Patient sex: M
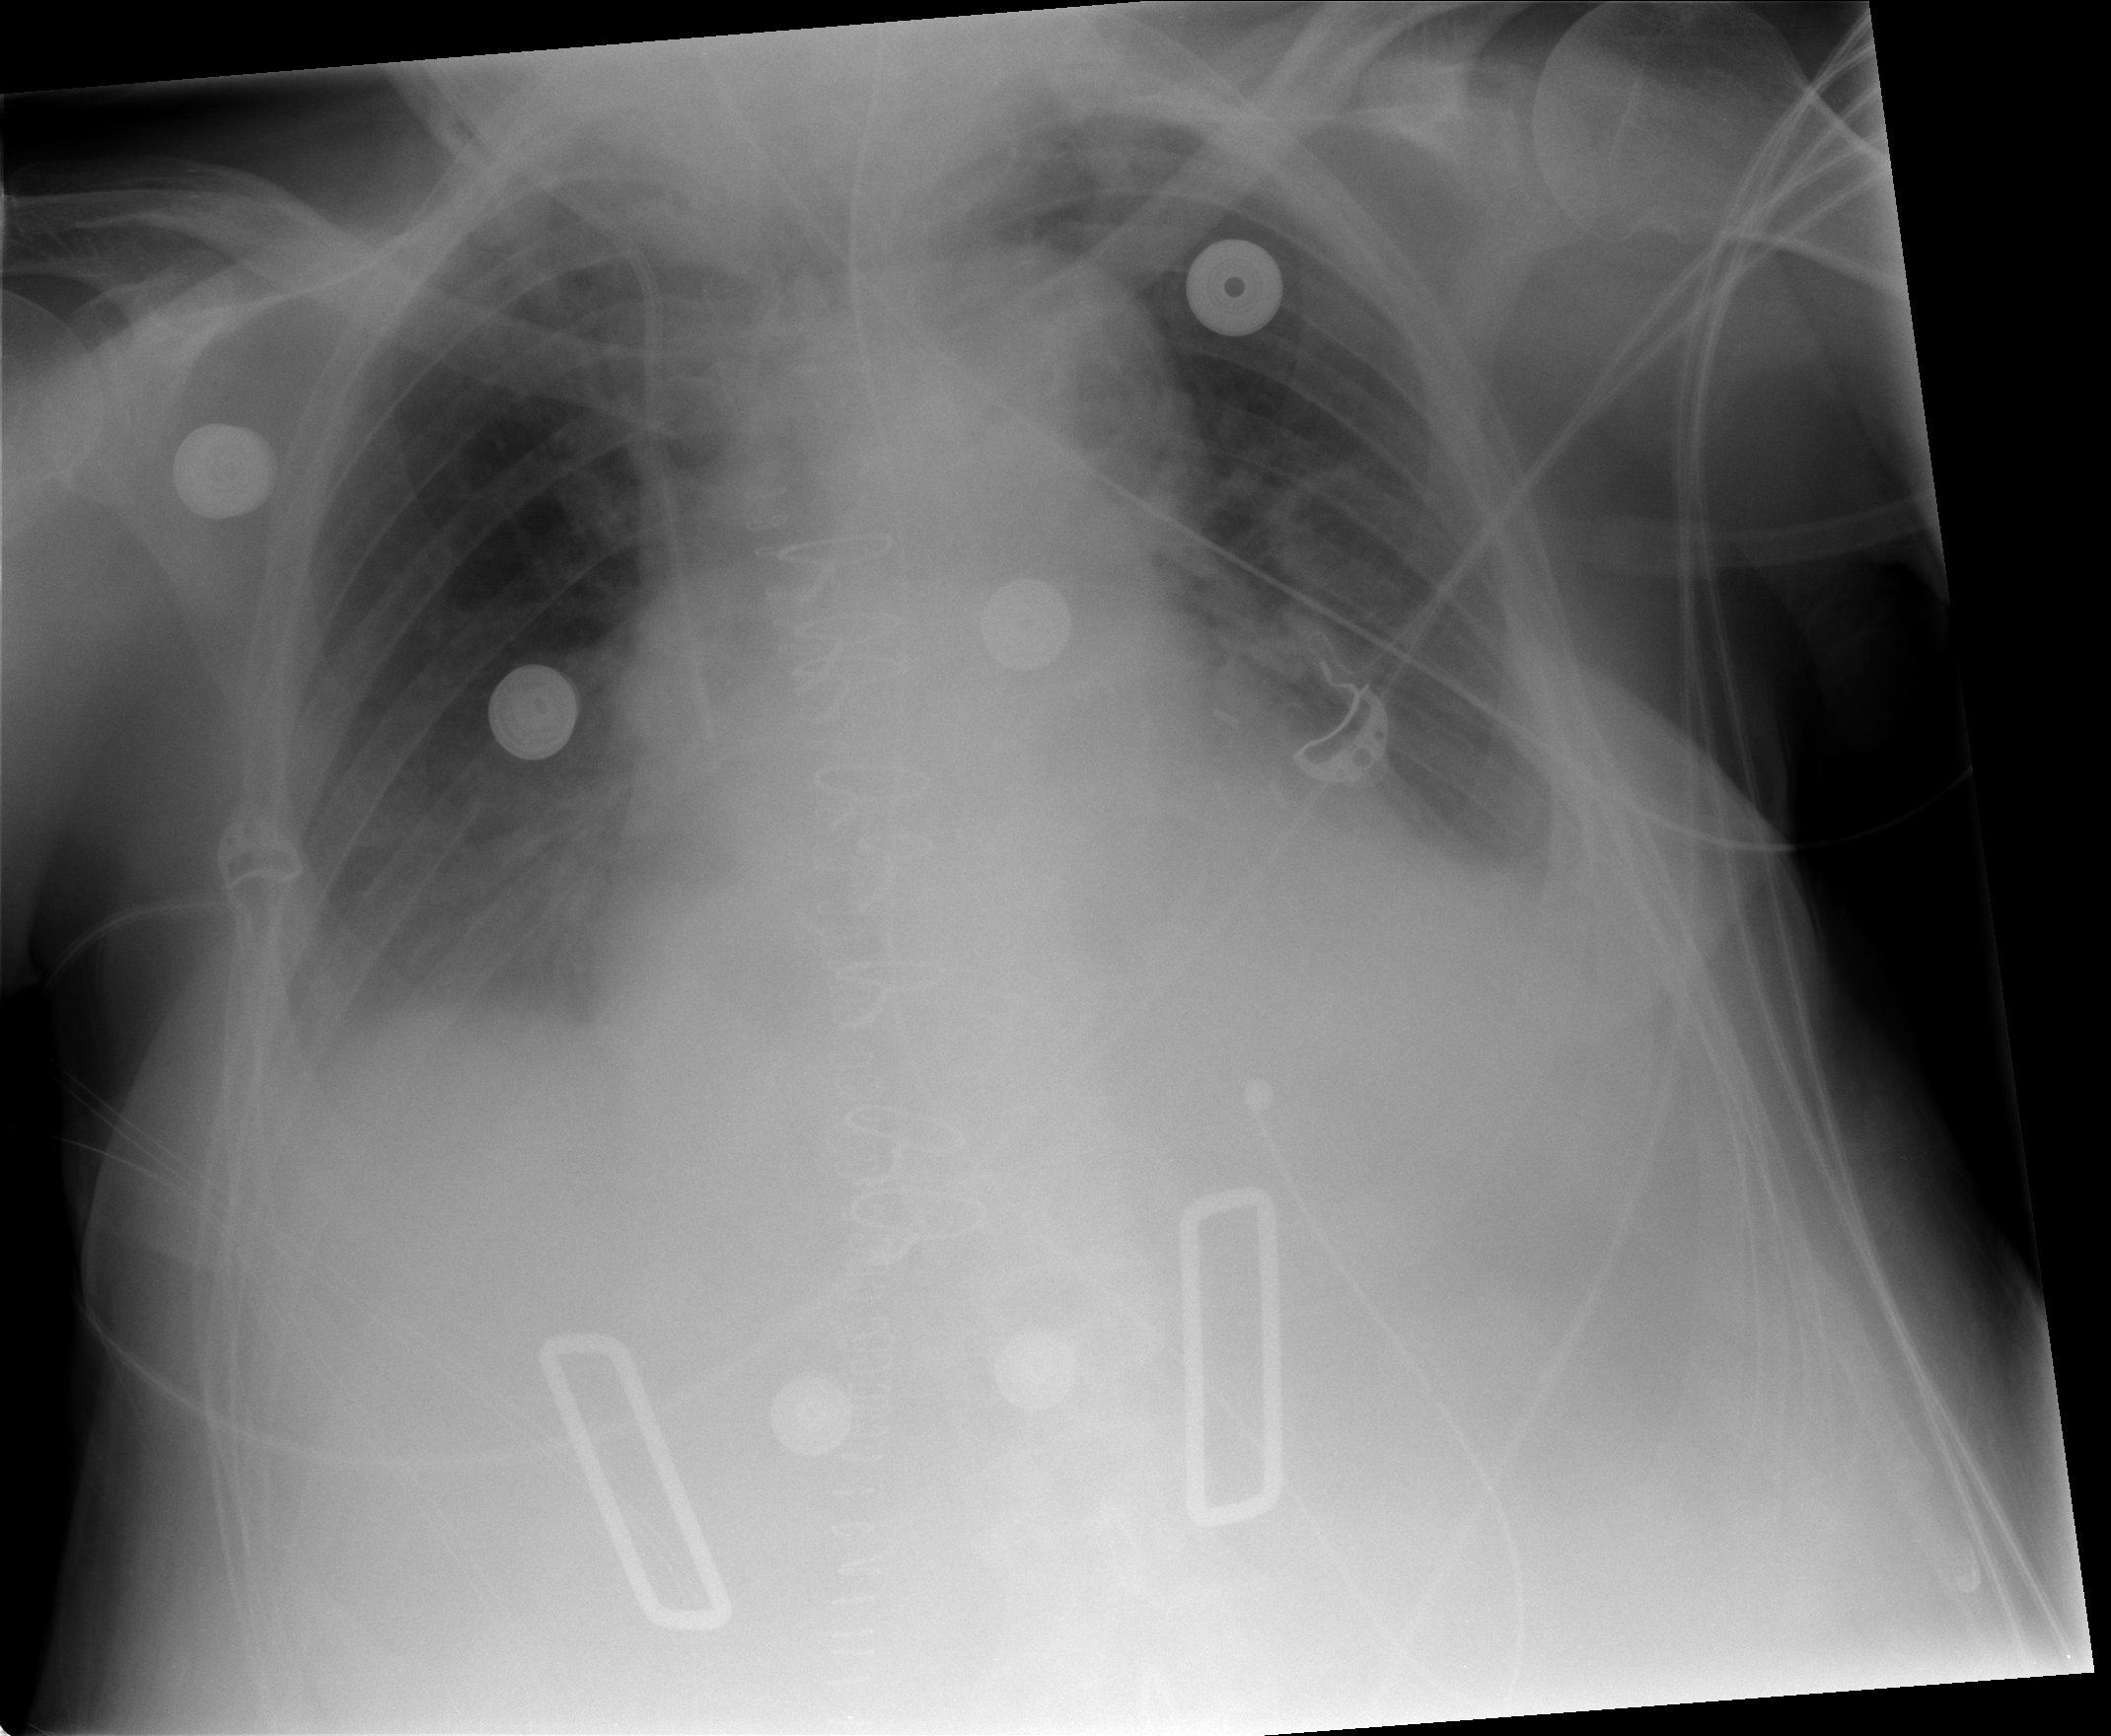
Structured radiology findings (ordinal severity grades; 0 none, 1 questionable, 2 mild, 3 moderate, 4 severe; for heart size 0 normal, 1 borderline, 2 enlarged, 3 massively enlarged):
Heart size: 0
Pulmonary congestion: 1
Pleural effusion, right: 2
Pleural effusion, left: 2
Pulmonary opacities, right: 0
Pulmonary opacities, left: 0
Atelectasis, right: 2
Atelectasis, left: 2